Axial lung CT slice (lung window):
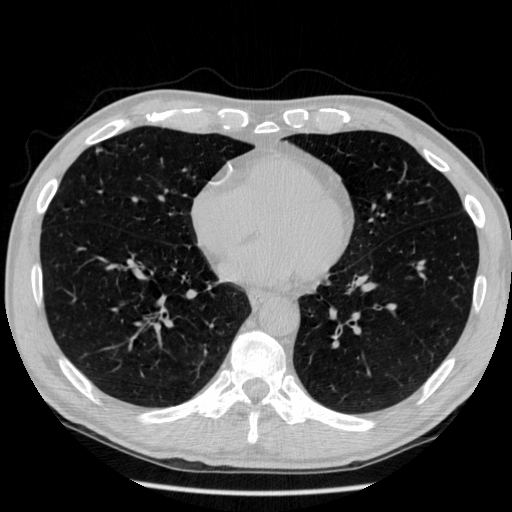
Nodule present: yes
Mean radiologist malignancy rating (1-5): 2